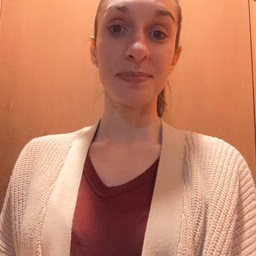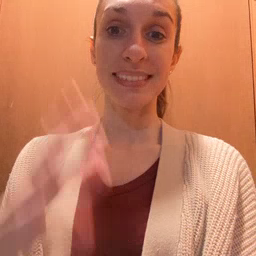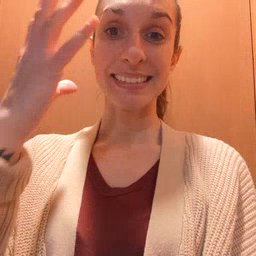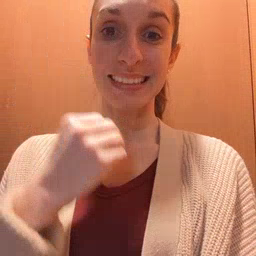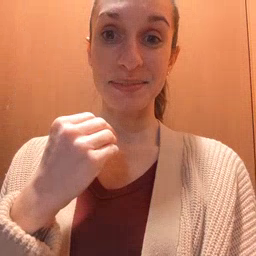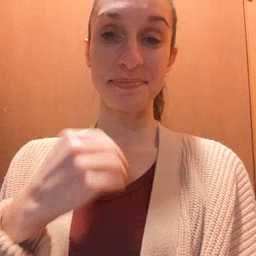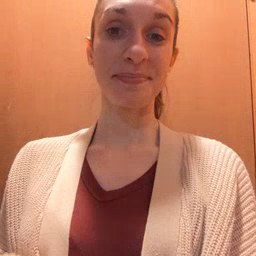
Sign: sleep